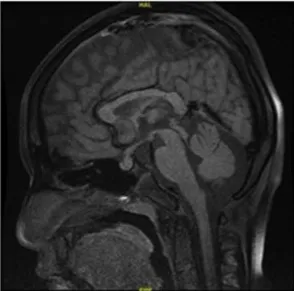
MRI characteristics of Rosai-Dorfman disease involving sellar region. Coronal.
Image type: radiology (mri)